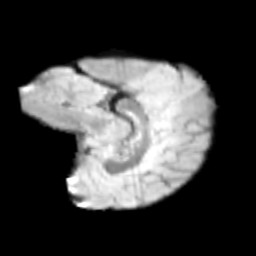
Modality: T2w
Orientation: sagittal
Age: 9
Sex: female
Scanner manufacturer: siemens
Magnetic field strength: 3 T
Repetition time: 3.8 s
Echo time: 0.07 s